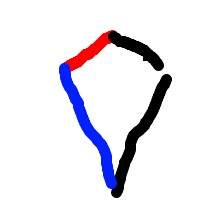
Shape: kite